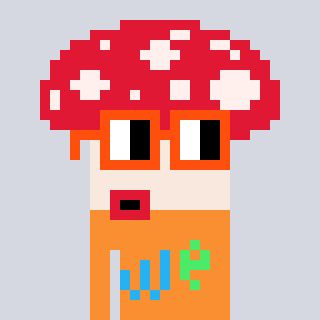
a pixel art character with square orange glasses, a mushroom-shaped head and a orange-colored body on a cool background